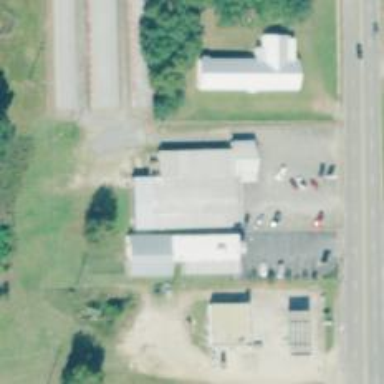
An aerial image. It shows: Animal shelter.